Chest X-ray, PA view. Patient: 43 years old, sex F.
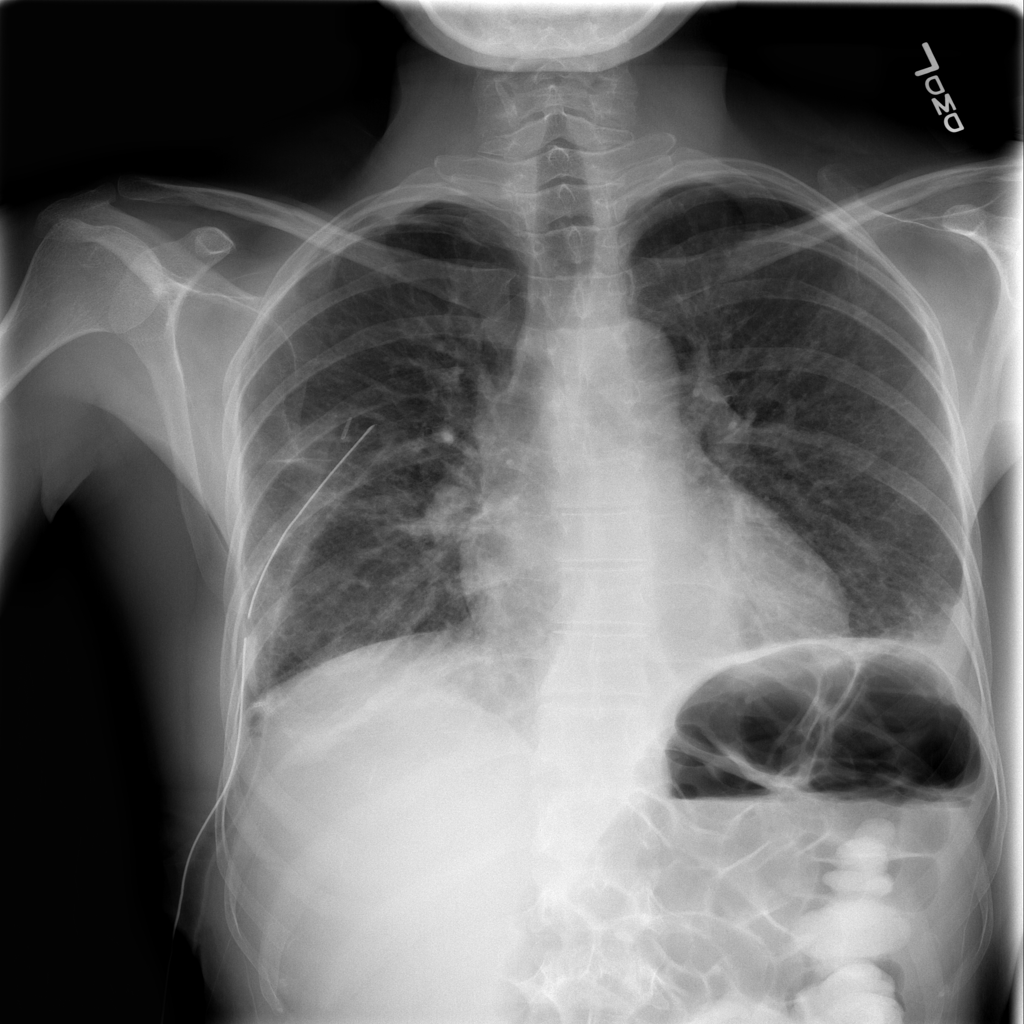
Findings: Effusion, Infiltration, Mass, Pneumothorax